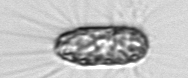
Label: Corethron_hystrix